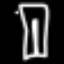
Label: pants